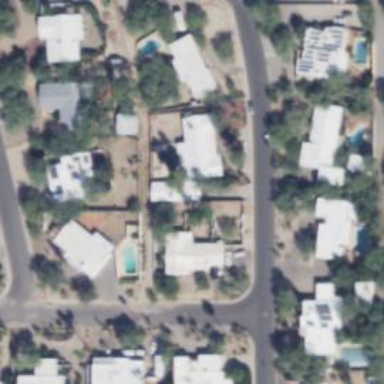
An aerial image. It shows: Alleyway designated as service road.